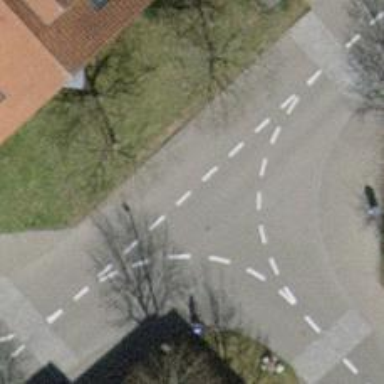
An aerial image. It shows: Traffic calming table.